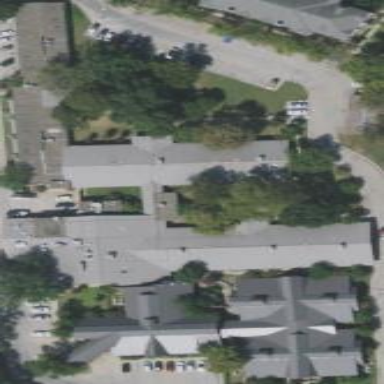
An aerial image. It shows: Nursing home building.